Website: walmart
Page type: customer-info-address
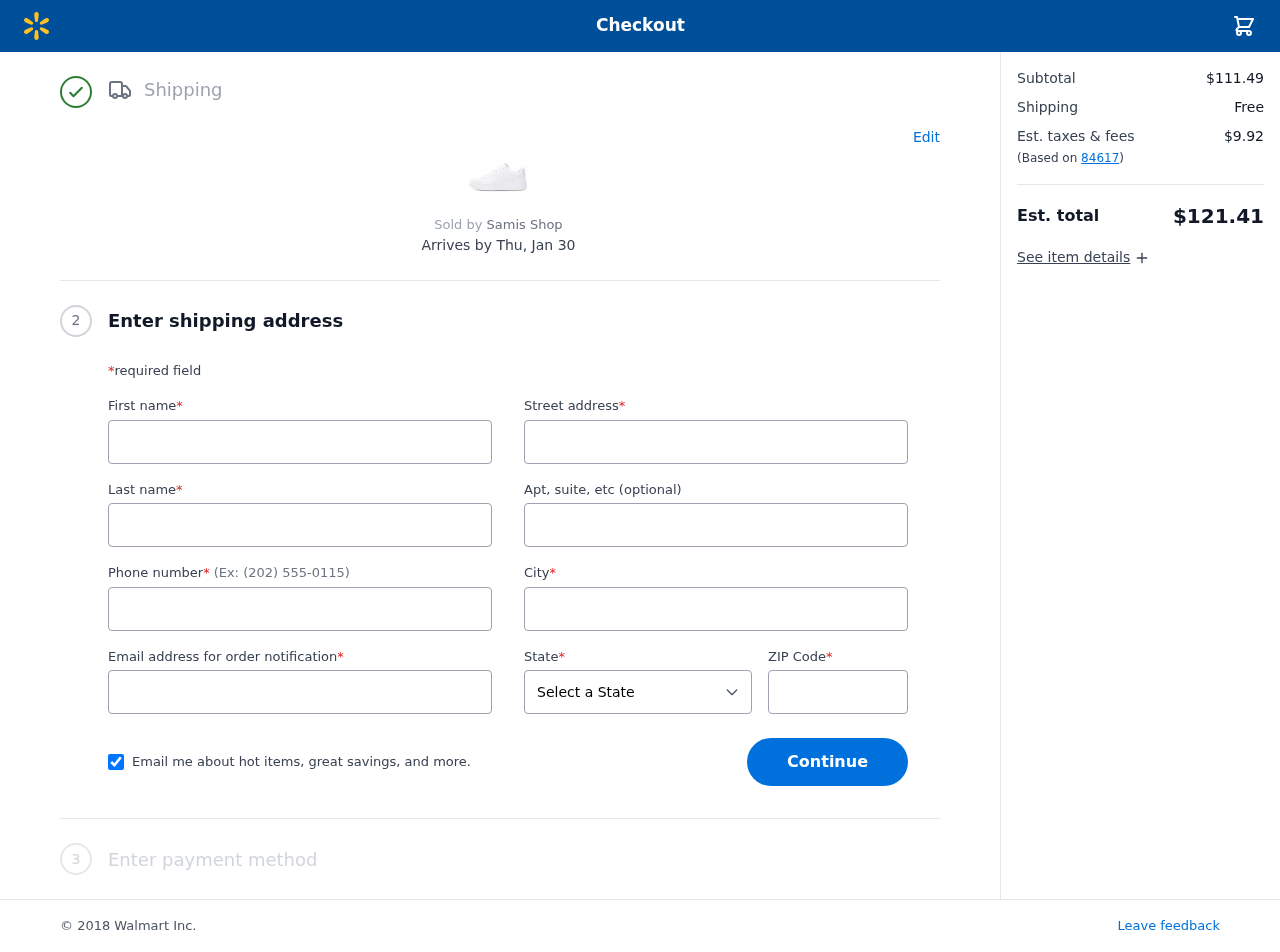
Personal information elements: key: PII_CITY
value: Campbellton
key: PII_EMAIL
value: davidbauer@hotmail.com
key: PII_FIRSTNAME
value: David
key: PII_LASTNAME
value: Bauer
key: PII_PHONE
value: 9642028671
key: PII_POSTCODE
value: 84617
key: PII_STATE
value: Ohio
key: PII_STREET
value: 8952 Chelsea Isle Apt. 126
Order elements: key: ORDER_DELIVERY_DATE
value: Thu, Jan 30
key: ORDER_SUBTOTAL
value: $111.49
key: ORDER_SHIPPING_COST
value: Free
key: ORDER_TAX
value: $9.92
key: ORDER_TOTAL
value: $121.41